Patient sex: M
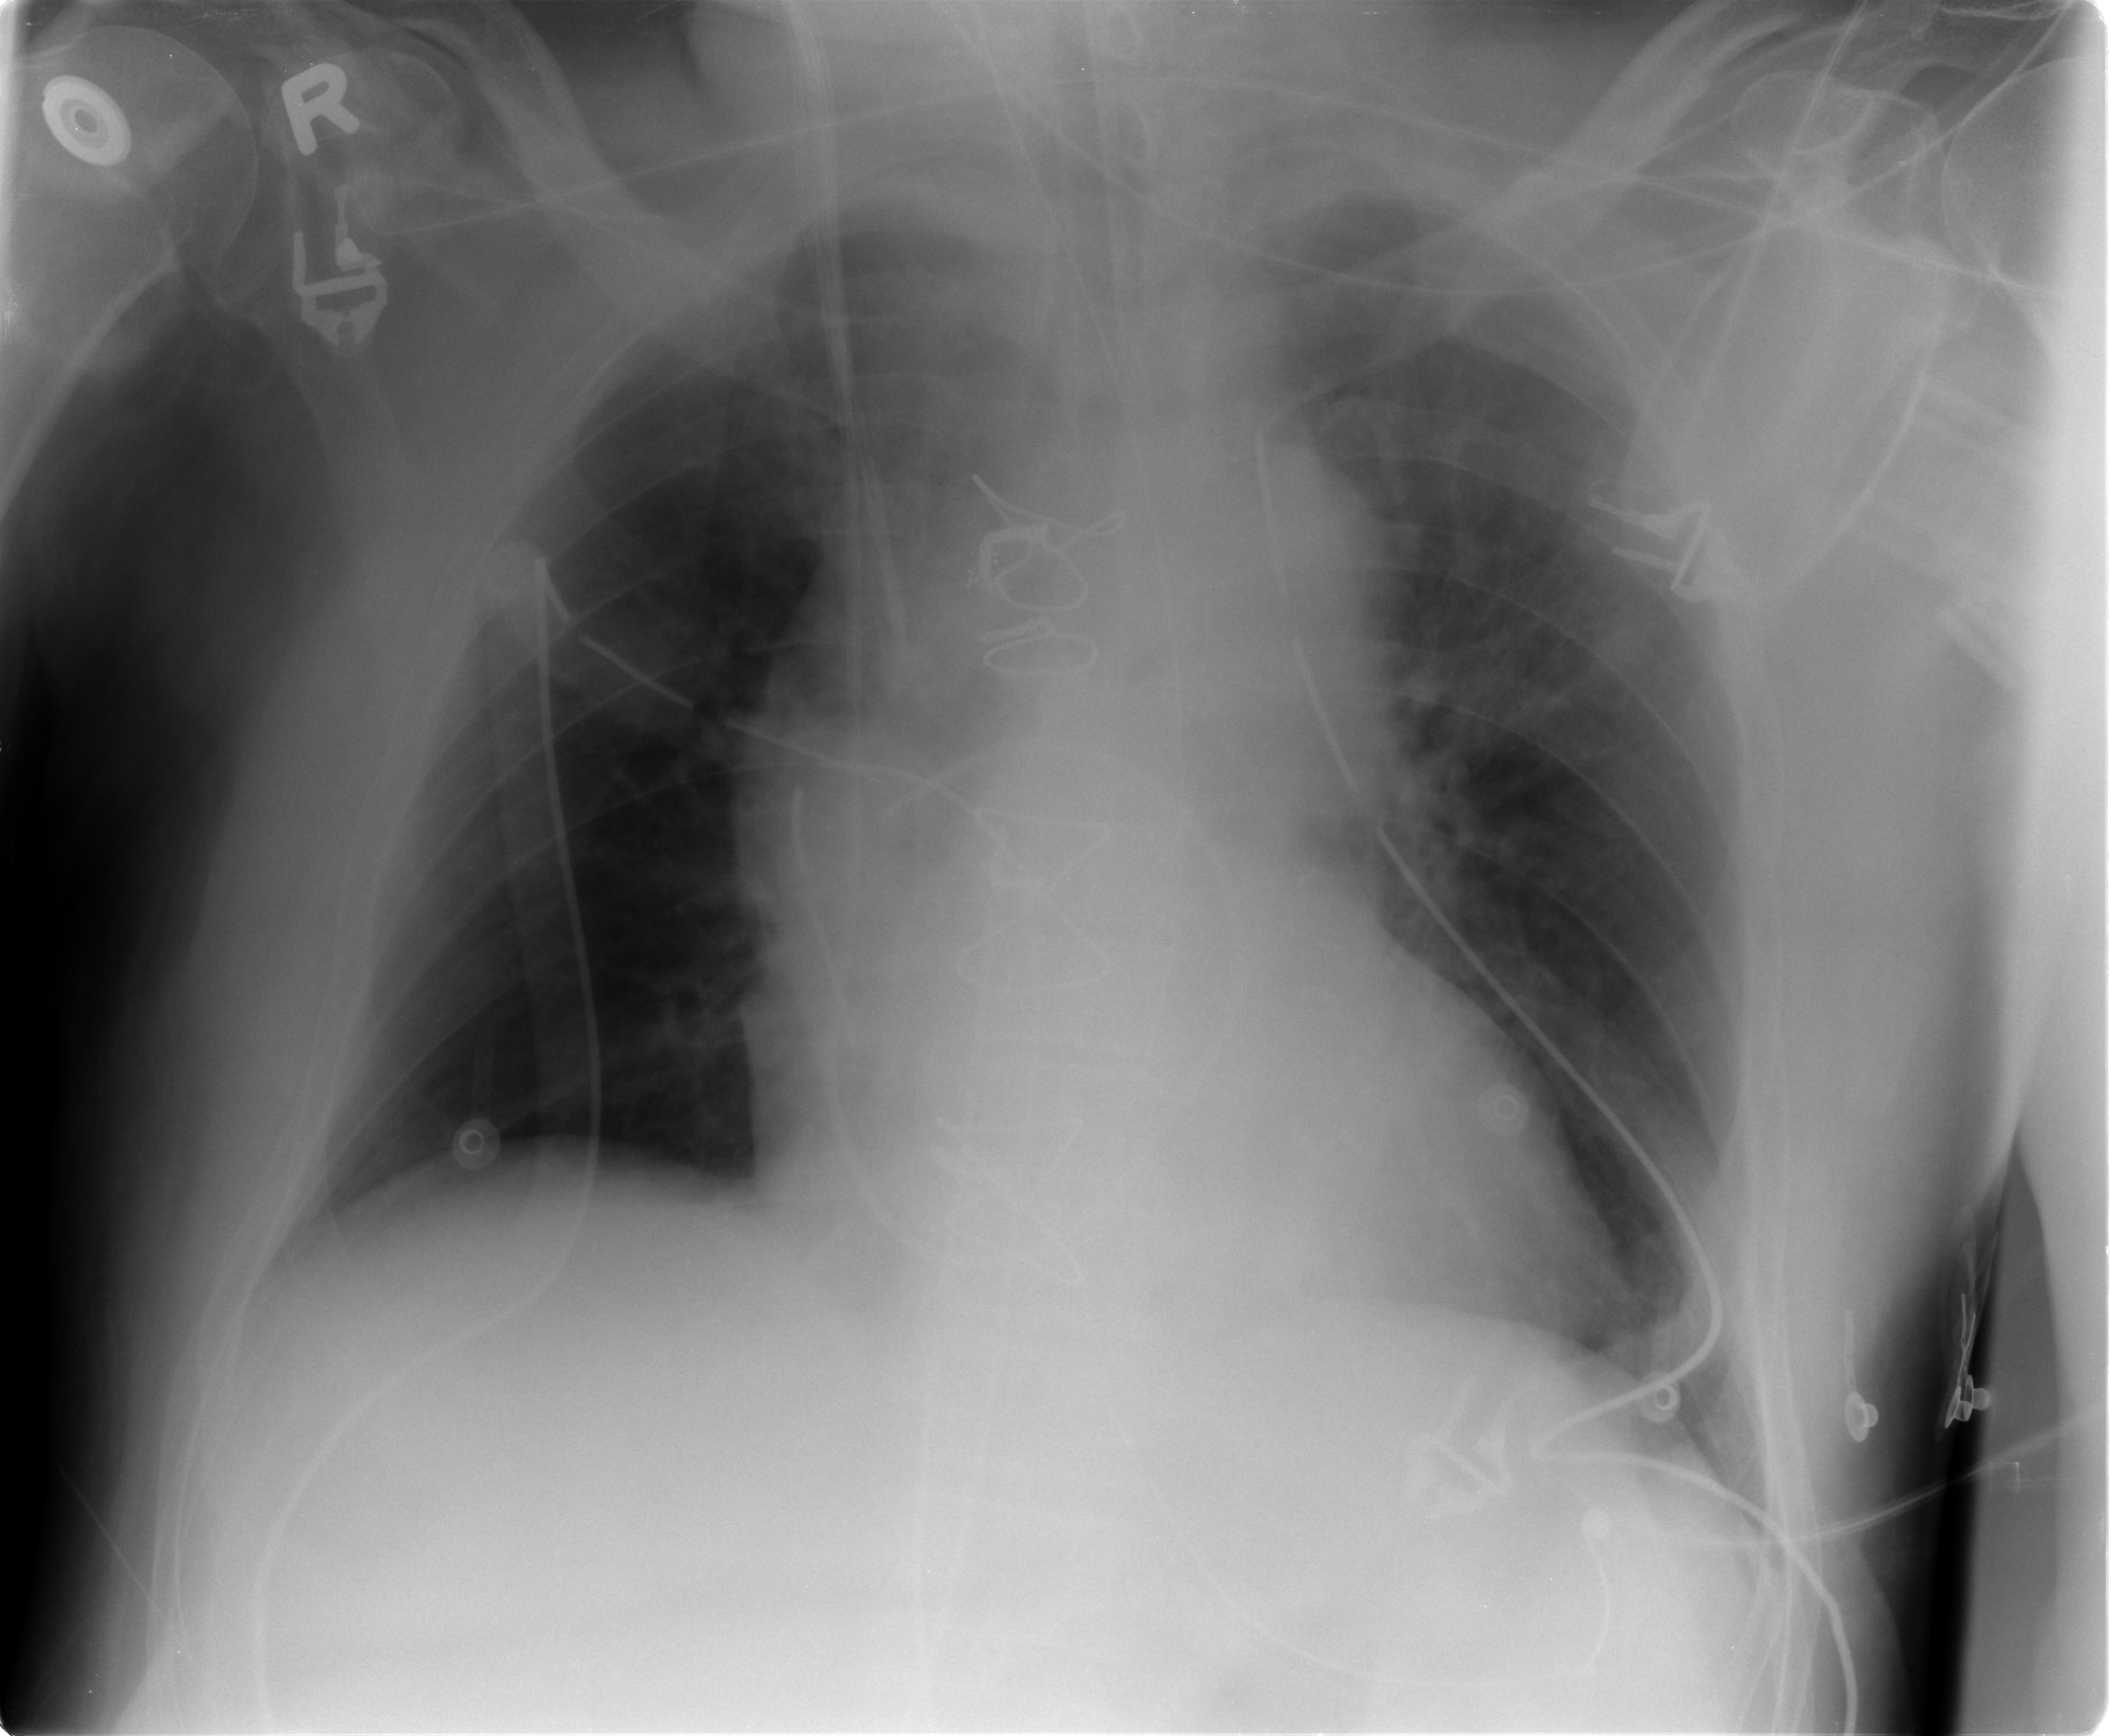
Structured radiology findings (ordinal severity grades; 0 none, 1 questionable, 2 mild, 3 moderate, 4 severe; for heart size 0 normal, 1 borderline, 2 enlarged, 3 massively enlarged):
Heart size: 1
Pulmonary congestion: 0
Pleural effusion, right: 0
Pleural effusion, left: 0
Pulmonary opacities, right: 0
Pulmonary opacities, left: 0
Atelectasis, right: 0
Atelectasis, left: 2